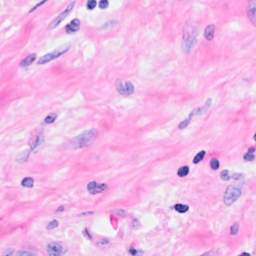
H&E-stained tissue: Breast